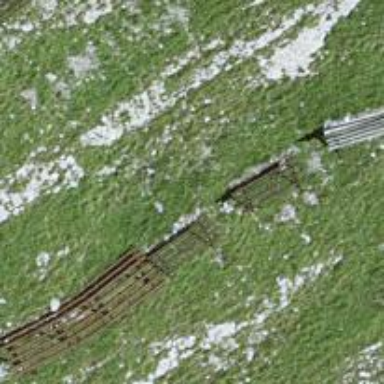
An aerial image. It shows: Snow fence that is man-made.